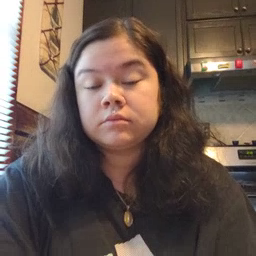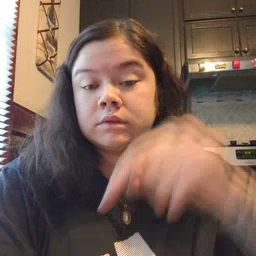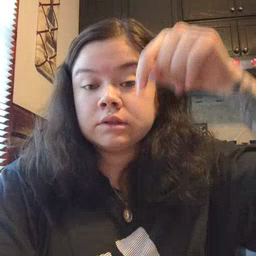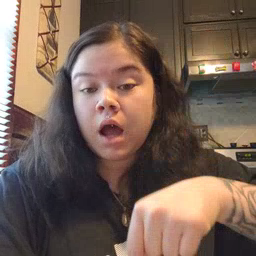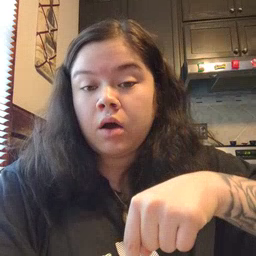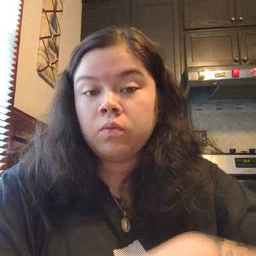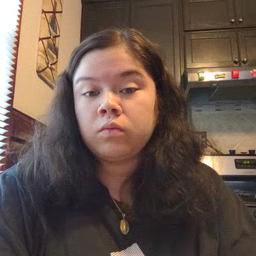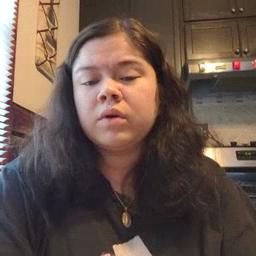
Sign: down